Question:
The image above shows a function for a user to select his or her preferenced font size (it's a website for all ages). However, transferring this to code is easier said than done for me. All I found was that I had to use the following method:
'''
<input type="number">
'''
Is there anyone who knows how to make such a function work with Javascript or jQuery that adjusts the font size to the selected number?
Thanks so much in advance!
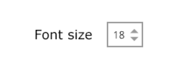
Answer: You can pull the 'val()' of the input on a submission and set the font size using '.css()':
'''
$("input[type=submit]").click(function(){
var fontSize = $("input[type=number]").val();
$("p").css({"font-size":fontSize+"px"});
});
'''
'''
<input type="number" placeholder="choose font-size"/>
<input type="submit"/>
<p>Hello</p>
'''
<URL>
You could do it on a 'keyup' or 'keydown' event (start typing your number):
'''
$("input[type=number]").keyup(function(){
var fontSize = $(this).val();
$("p").css({"font-size":fontSize+"px"});
});
'''
<URL>
To change the value when clicking the up.down arrows, you can use '.change()'
'''
$("input[type=number]").change(function(){
var fontSize = $(this).val();
$("p").css({"font-size":fontSize+"px"});
});
'''
<URL>